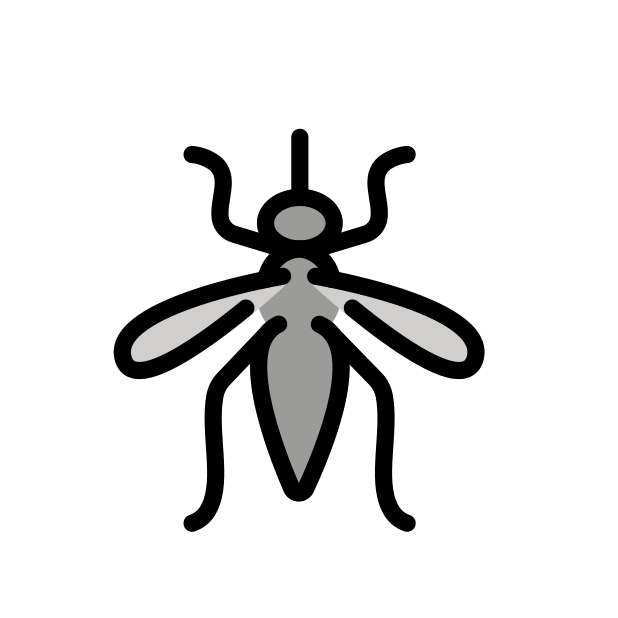
Emoji: 🦟
Name: mosquito
Unicode: 0x1f99f